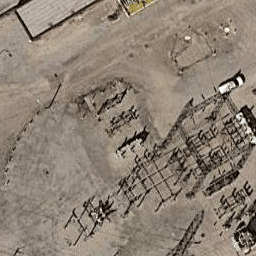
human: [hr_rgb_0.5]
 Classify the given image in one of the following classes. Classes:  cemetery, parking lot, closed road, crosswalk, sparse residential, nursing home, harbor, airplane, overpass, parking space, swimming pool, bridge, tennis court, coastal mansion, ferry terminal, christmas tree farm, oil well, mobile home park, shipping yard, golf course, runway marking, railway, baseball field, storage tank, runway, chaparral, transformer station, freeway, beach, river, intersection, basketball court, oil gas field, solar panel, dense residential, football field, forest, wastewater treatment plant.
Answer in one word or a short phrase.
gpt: transformer station